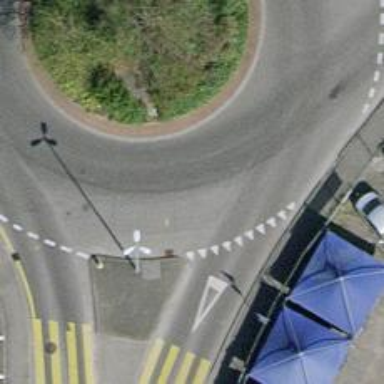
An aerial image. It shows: Unclassified road with asphalt surface leading to roundabout.